Question: I created a Fragment with a multicolumn (4 columns) ListView whose entries are generated with a while on an SQLite query. Now i want to add a title for every column, like a table. How to do that?
Here is the XML related to the ListView:
'''
<LinearLayout xmlns:android="http://schemas.android.com/apk/res/android"
xmlns:tools="http://schemas.android.com/tools"
android:layout_width="match_parent"
android:layout_height="match_parent"
android:orientation="vertical" >
<ListView
android:id="@+id/listview"
android:layout_height="wrap_content"
android:layout_width="match_parent">
</ListView>
</LinearLayout>
'''
and this is the XML layout for rows:
'''
<?xml version="1.0" encoding="utf-8"?>
<LinearLayout xmlns:android="http://schemas.android.com/apk/res/android"
android:id="@+id/relativeLayout1"
android:layout_height="fill_parent"
android:layout_width="fill_parent" >
<TextView
android:id="@+id/FirstText"
android:layout_width="0dp"
android:layout_height="wrap_content"
android:text="@string/column1"
android:layout_weight="1">
</TextView>
<TextView
android:id="@+id/SecondText"
android:layout_width="0dp"
android:layout_height="wrap_content"
android:text="@string/column2"
android:layout_weight="2">
</TextView>
<TextView
android:id="@+id/ThirdText"
android:layout_width="0dp"
android:layout_height="wrap_content"
android:text="@string/column3"
android:layout_weight="1">
</TextView>
<TextView
android:id="@+id/FourthText"
android:layout_width="0dp"
android:layout_height="wrap_content"
android:text="@string/column4"
android:layout_weight="1">
</TextView>
</LinearLayout>
'''
I have this output:

Now i want to add a row above this table with fields like "Product", "Manufacturer", "Price" and so on... but i want to show it with a different style, for example bold or capital. How to do that?
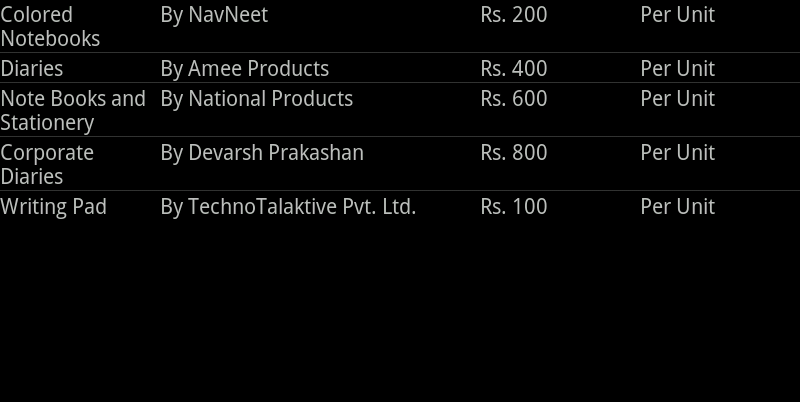
Answer: You could '<include>' the same row layout above your 'ListView', setting the text in the 'TextView' widgets, and updating them to be bold in Java.
Or, you could create a similar horizontal 'LinearLayout' and set of 'TextView' widgets directly in your 'ListView' layout, where you set the 'TextView' widgets to be bold and provide their text captions. You might then consider moving your 'android:layout_weight' attribute values to integer resources, so you define them only in one place.
There are probably other variations on the theme as well.